Interaction volume radius: 5 \u00c5
Interaction volume height: 40 \u00c5
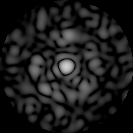
Disorder parameter: 0.8622